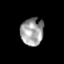
Tissue: skin
Cell type: Epithelial cells
Senescence score: 0.2614
Nuclear area (px): 615
Mean DAPI intensity: 157.964